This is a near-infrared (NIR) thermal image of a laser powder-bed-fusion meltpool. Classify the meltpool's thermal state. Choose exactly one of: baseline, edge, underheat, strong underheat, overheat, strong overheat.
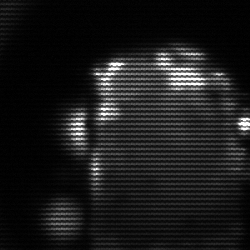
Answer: baseline